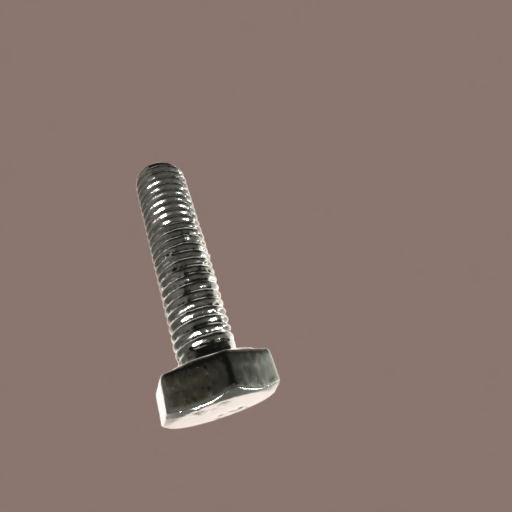
Label: bolt